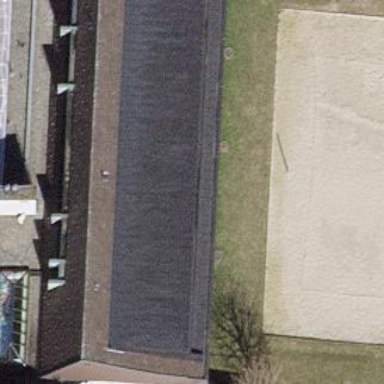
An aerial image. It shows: School building.